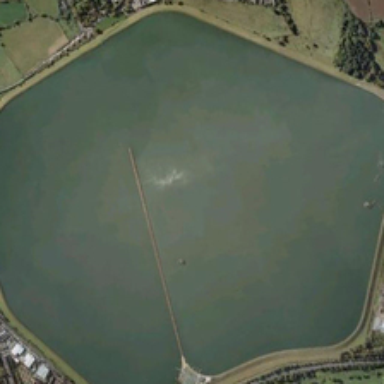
Some buildings and green trees are around an almost circle large pond .